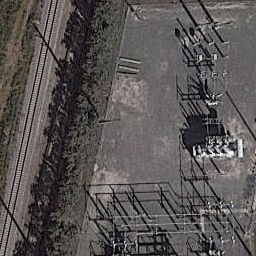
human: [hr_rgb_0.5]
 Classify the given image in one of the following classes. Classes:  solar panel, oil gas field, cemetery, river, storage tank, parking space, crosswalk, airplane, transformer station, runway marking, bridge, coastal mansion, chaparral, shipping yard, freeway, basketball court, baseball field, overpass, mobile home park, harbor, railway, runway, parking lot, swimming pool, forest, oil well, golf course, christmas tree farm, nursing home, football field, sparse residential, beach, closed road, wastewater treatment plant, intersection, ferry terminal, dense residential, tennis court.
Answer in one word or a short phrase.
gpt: transformer station